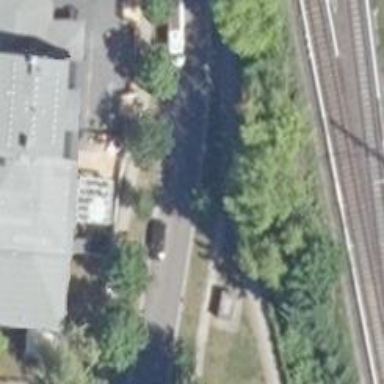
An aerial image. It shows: Residential road with asphalt surface. There are sidewalks on both sides of the road.